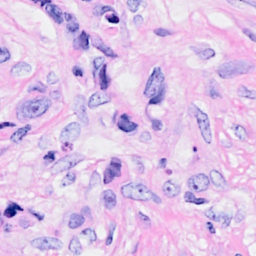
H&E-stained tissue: Breast